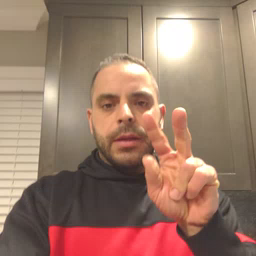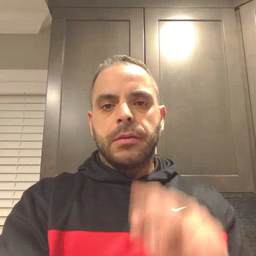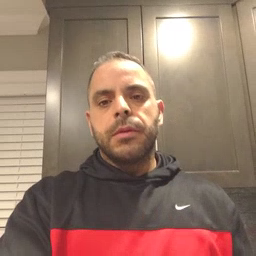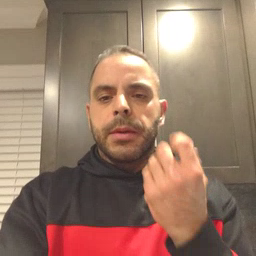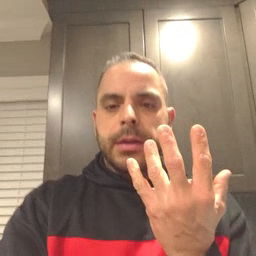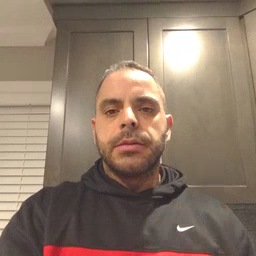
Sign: many